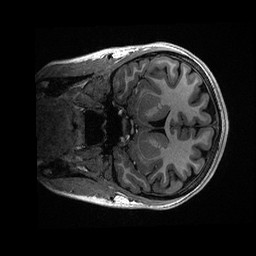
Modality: T1w
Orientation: coronal
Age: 18
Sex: female
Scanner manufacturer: ge
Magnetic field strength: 3 T
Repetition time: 0.006952 s
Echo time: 0.00292 s